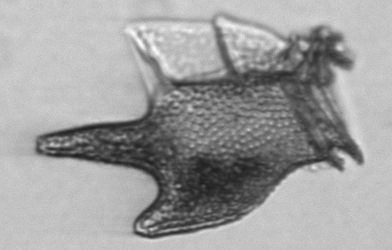
Label: Dinophysis_tripos